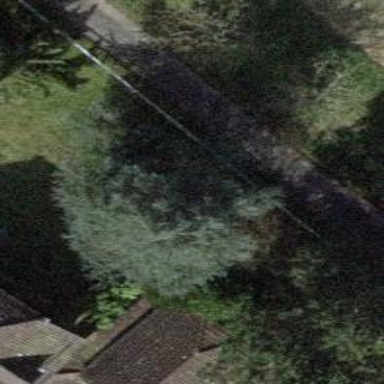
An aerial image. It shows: Evergreen needle-leaved tree.